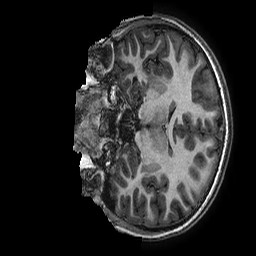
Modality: T1w
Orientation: coronal
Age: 11
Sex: male
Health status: ill
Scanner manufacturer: ge
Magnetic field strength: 3 T
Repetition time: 0.00766 s
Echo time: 0.003476 s